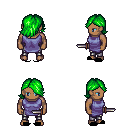
a pixel art fantasy rpg character, male body template, human, dark skin, chain tabard jacket, metal pants, green swoop hairstyle, black slippers, dagger, four views (front, back, left, right), 2x2 character sprite sheet, small pixel art, hard edges, no anti-aliasing